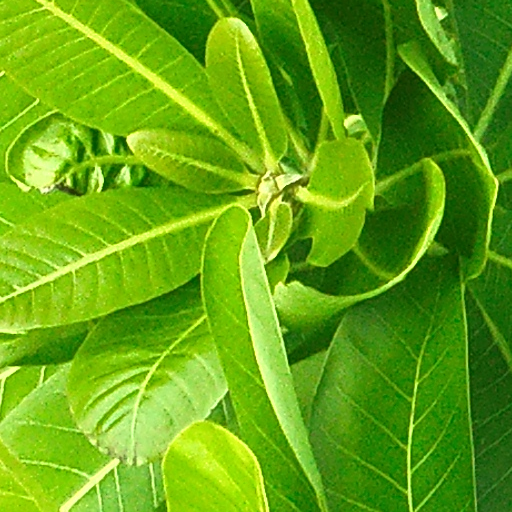
Species: Anacardium excelsum
GBIF accepted scientific name: Anacardium excelsum
Crown area (m\u00b2): 90.868